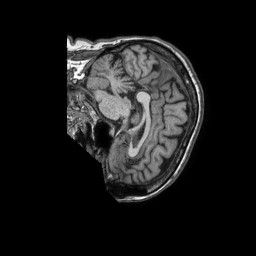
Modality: T1w
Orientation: sagittal
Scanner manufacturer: philips
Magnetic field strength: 1.5 T
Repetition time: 0.007031 s
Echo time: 0.003185 s